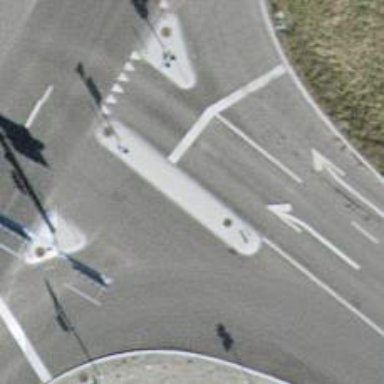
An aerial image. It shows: Road with traffic signals.